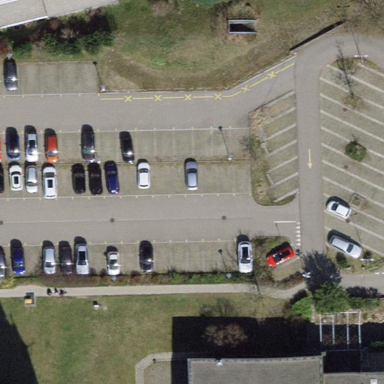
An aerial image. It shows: Parking area with surface.